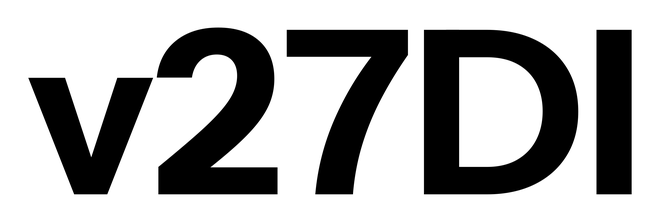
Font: InstrumentSans_Bold